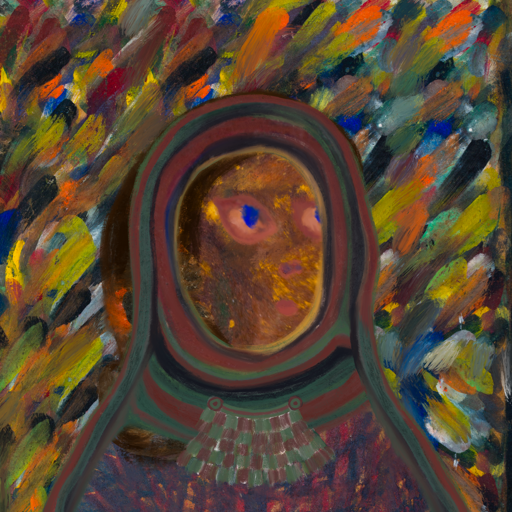
Background: An_Impression, Head And Neck Side: Comrade, Face Side: Mother_And_Son_Mother, Bust: In_The_Sun, Hair Side: Gypsy_Queen, Head Accessory: After_Raid_Scarf, Second Necklace: After_Raid, Necklace: Blank, Baby: Blank